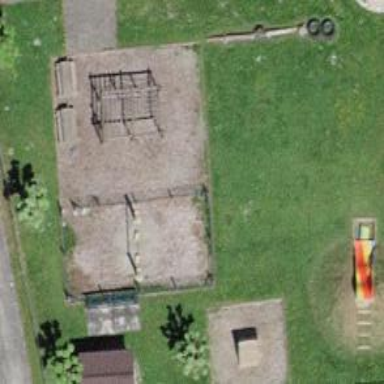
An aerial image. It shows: Playground area for leisure activities on the land.